Question: While using the trigger.io website, I keep getting "Warning: Unresponsive script errors" in Firefox every few seconds. The script is jquery, so I'm assuming there is some recurring ajax call causing the problem.
Is there anything I can do to stop this from happening? It's very frustrating and seriously slowing down the development process.
Also, is it better to click "Continue" or "Stop script" in cases like these? Both seem to freeze the browser most of the time.

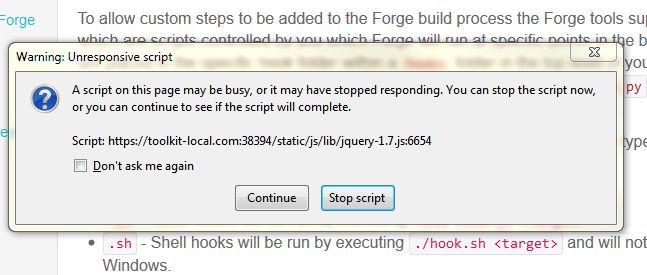
Answer: Using Chrome fixed the problem. Not a perfect solution, but at least it works. :)